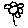
Label: flower